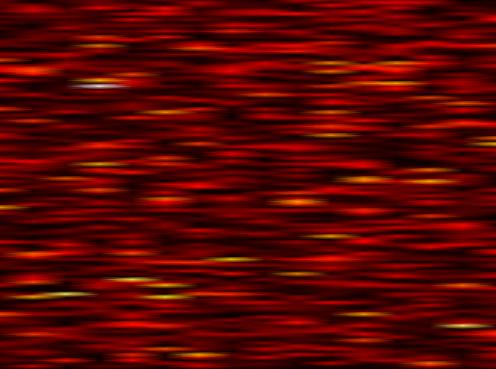
Label: FBMC